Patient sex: M
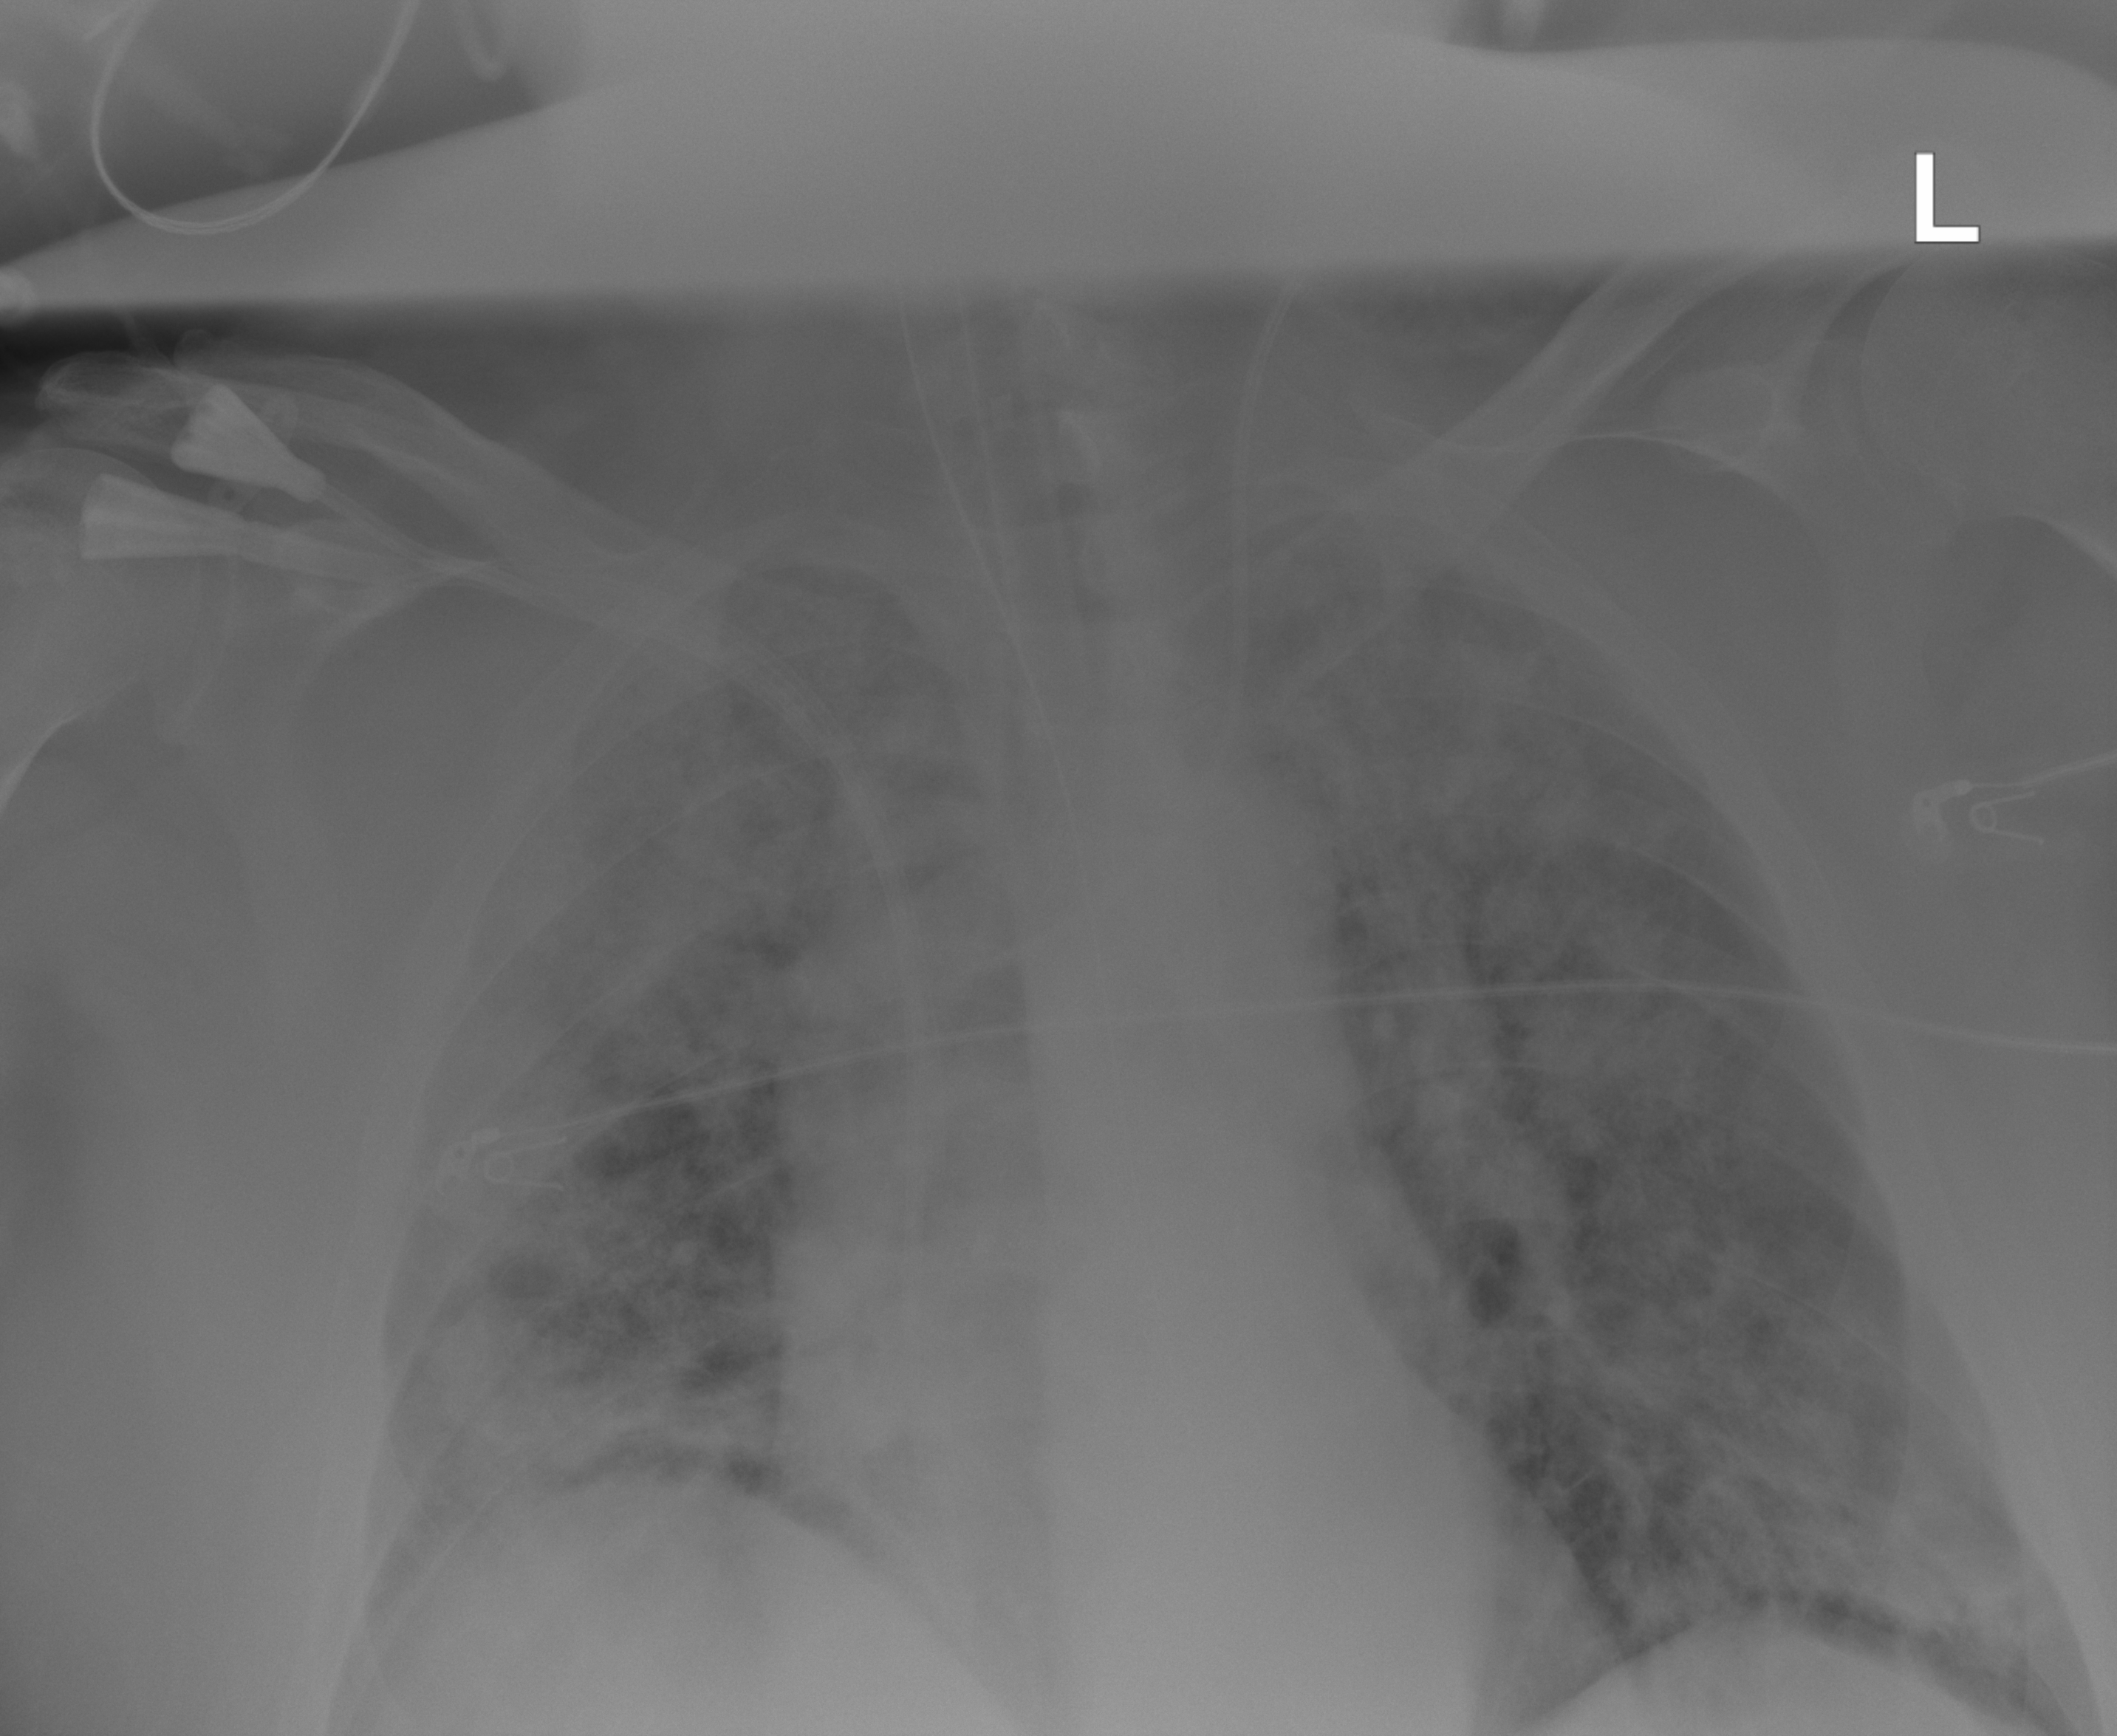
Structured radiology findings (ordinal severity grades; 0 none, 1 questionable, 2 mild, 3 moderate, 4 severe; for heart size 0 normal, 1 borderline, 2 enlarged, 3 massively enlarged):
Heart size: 0
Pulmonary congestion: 0
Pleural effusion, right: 0
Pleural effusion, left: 0
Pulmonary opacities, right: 4
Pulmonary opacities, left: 4
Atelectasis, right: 3
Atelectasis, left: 3